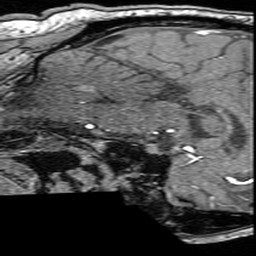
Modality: angio
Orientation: sagittal
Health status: ill
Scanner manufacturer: siemens
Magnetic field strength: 3 T
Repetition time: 0.022 s
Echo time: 0.00395 s